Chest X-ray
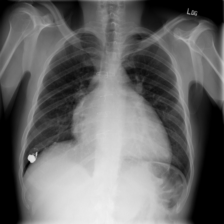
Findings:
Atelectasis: negative
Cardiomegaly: positive
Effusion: negative
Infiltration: negative
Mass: negative
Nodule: negative
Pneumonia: negative
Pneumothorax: negative
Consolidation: negative
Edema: negative
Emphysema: negative
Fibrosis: negative
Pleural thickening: negative
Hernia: negative